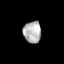
Tissue: skin
Cell type: Epithelial cells
Senescence score: 0.1783
Nuclear area (px): 382
Mean DAPI intensity: 178.105